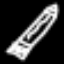
Label: pencil